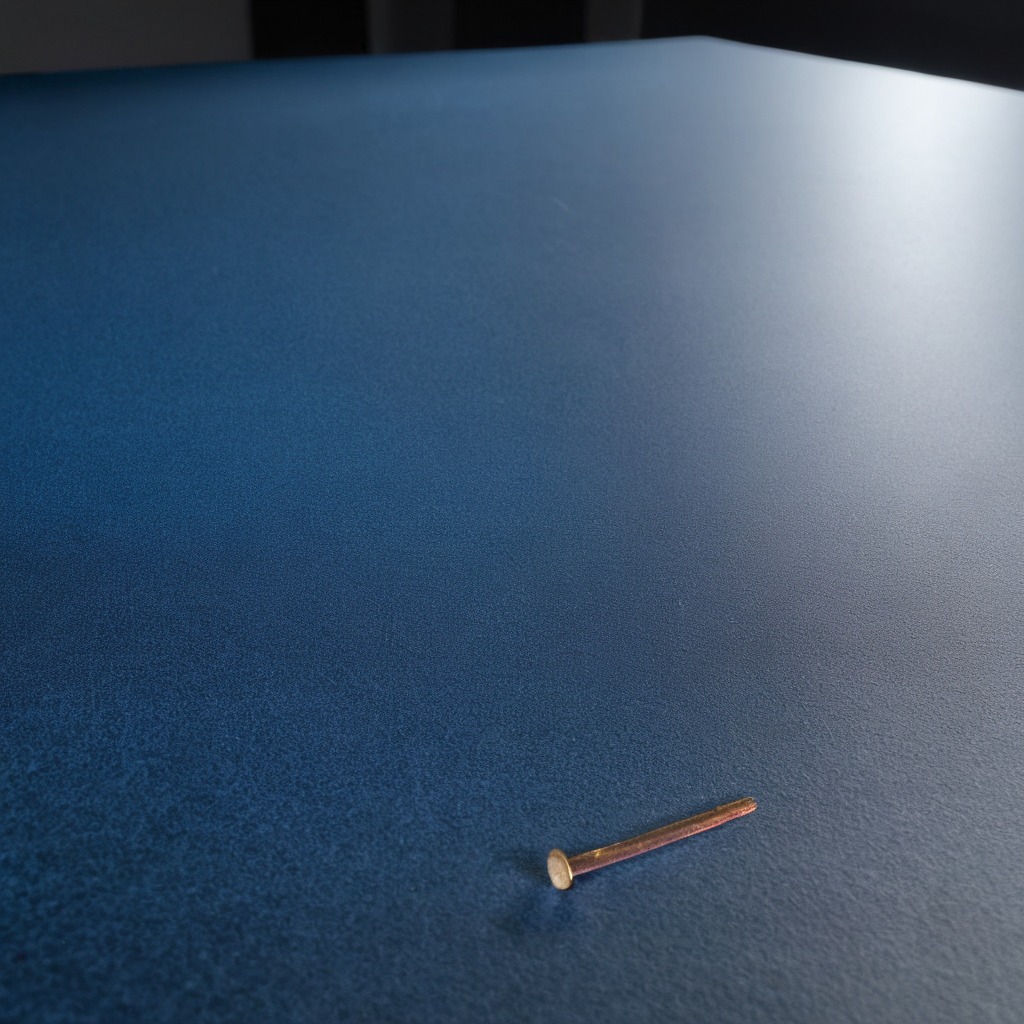
A nail lying on a clean granite tabletop inside a workshop under bright overhead lighting crisp shadows high clarity worn but beneath the mat